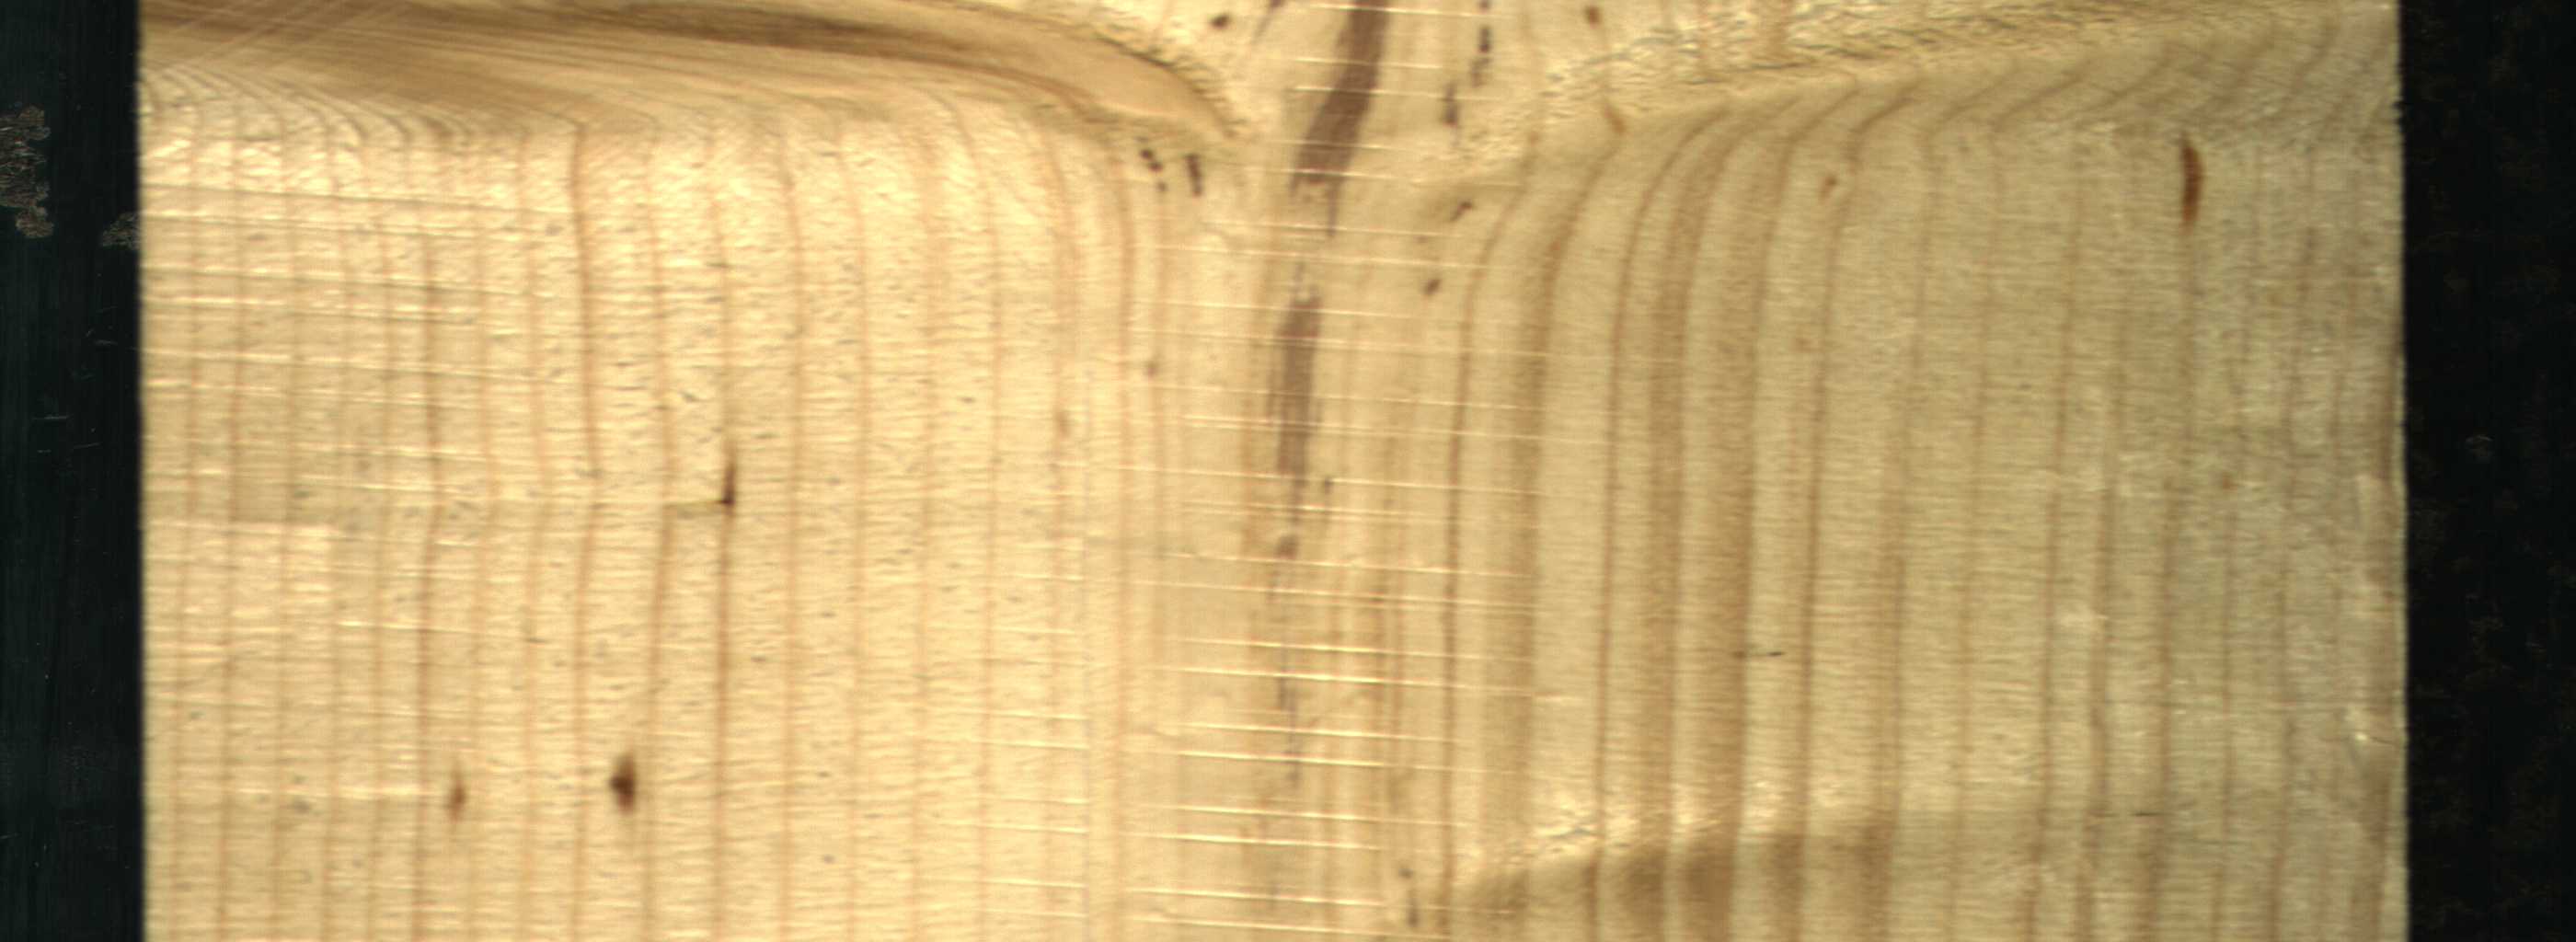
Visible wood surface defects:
Marrow
Marrow
resin
resin
Live_Knot